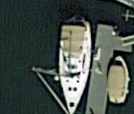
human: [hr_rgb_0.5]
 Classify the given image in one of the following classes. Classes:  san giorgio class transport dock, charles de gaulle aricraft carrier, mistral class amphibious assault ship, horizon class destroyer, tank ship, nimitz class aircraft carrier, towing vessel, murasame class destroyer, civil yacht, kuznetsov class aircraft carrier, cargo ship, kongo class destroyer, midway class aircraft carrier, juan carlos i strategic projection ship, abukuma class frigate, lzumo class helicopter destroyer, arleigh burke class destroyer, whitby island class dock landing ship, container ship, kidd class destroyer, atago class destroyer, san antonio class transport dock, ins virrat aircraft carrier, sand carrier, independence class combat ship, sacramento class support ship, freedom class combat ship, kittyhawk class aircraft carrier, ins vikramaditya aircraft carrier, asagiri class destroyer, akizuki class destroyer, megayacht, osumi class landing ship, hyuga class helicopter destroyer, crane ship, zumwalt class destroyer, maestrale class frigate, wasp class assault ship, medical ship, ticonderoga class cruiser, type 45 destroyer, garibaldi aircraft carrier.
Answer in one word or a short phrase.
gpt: Civil yacht